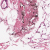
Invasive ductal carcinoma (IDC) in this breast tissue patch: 0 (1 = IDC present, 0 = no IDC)